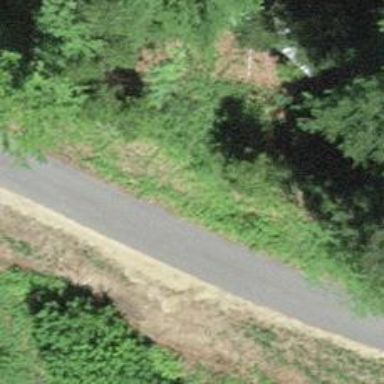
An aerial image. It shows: Asphalt track with grade1 tracktype.